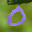
Label: 0